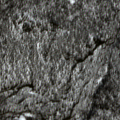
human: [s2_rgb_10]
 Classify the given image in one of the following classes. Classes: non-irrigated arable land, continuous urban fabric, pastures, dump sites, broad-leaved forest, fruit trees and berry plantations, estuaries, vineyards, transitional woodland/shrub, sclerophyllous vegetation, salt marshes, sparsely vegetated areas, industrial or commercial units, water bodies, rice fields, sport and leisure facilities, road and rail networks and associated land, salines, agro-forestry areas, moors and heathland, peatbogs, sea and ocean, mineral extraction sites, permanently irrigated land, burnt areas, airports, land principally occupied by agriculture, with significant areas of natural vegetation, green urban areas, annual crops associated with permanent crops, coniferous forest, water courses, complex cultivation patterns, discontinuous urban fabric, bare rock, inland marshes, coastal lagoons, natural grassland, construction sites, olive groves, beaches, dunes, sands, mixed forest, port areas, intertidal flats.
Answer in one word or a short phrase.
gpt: coniferous forest